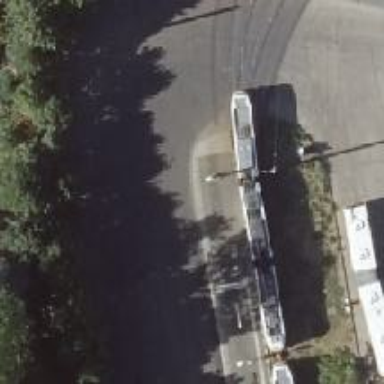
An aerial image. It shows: Platform for public transport with shelter. It is tram platform.